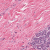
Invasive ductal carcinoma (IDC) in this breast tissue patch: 0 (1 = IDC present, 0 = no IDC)